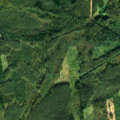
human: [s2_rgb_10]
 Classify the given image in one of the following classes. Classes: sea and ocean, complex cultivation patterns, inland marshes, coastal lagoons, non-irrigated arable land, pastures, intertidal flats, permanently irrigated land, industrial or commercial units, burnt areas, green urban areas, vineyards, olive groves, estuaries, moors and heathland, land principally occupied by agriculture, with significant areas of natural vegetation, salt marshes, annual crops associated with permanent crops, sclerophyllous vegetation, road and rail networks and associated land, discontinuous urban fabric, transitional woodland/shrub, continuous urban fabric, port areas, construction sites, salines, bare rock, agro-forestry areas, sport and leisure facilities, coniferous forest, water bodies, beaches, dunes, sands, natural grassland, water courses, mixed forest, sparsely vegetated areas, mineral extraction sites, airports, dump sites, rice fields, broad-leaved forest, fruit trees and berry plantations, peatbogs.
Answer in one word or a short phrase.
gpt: coniferous forest, mixed forest